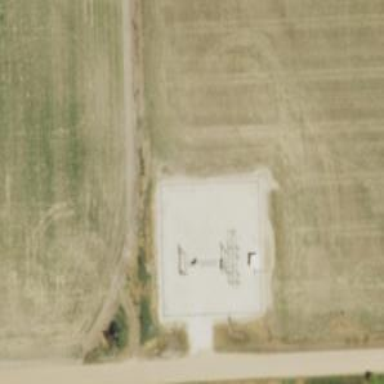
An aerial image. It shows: Power substation.